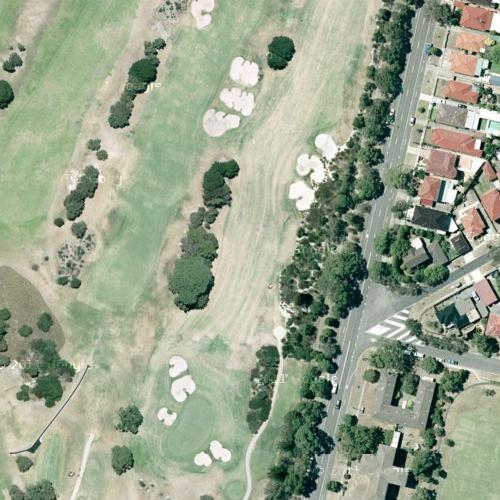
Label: sydney